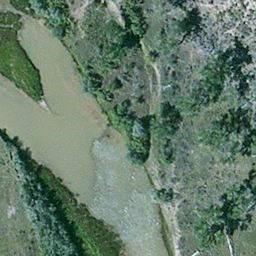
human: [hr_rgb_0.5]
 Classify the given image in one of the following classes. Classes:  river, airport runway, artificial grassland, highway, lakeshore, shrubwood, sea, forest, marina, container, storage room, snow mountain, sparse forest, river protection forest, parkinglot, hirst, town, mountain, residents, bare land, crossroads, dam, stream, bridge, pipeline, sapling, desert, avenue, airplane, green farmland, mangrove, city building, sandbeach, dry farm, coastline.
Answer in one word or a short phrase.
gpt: river